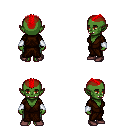
a pixel art fantasy rpg character, female body template, orc, green skin, brown robe, teal pants, red short mohawk hairstyle, white cloth bracers, maroon shoes, four views (front, back, left, right), 2x2 character sprite sheet, small pixel art, hard edges, no anti-aliasing